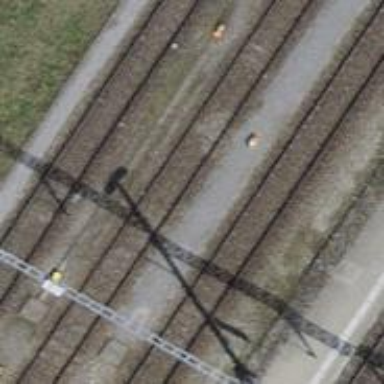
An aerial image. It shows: Railway siding with one electrified track and contact line.